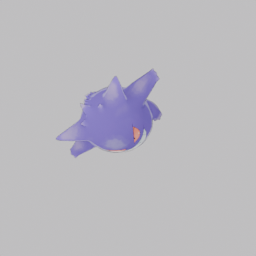
Label: animals